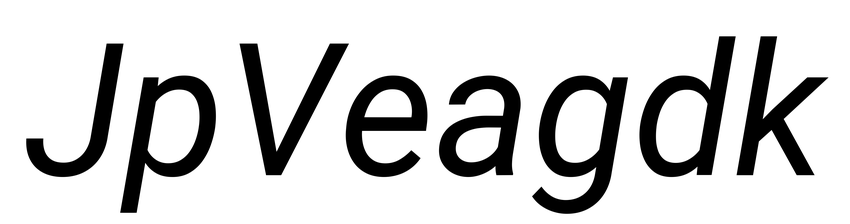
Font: Roboto-Italic_Italic